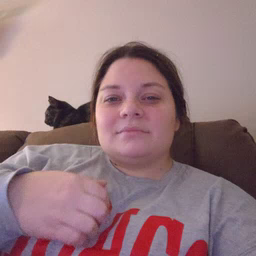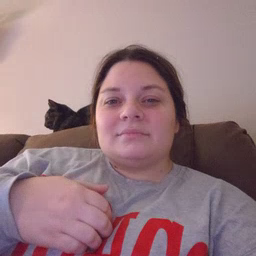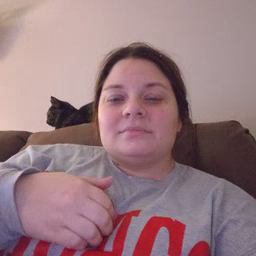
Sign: hide